The plot is a Morlet-wavelet scalogram of a rotor-rig vibration measurement. Determine the machine's mechanical condition. Answer with exactly one of: normal, misalignment, unbalance, looseness.
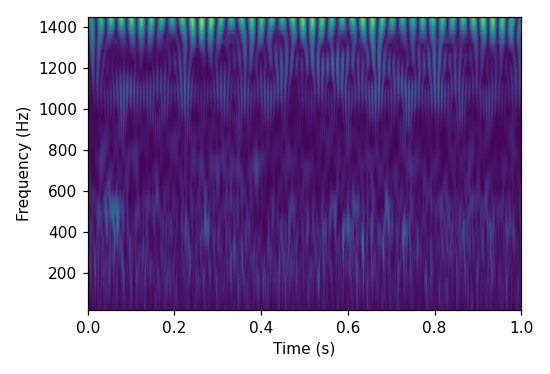
Answer: unbalance